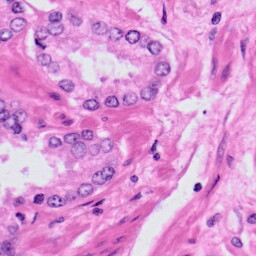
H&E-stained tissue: Prostate